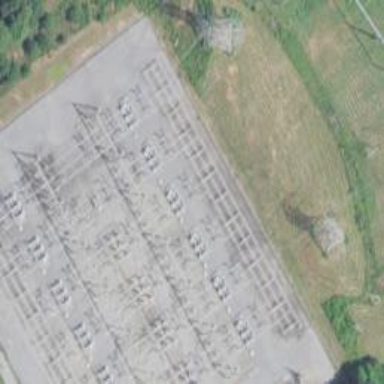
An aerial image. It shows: Switch for power supply.